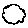
Label: cloud